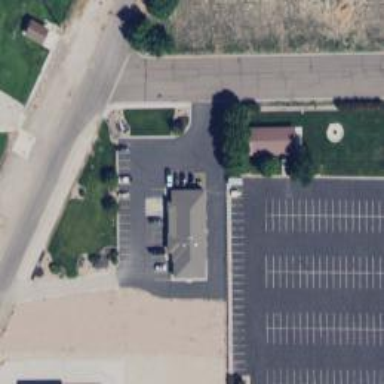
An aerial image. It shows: Healthcare clinic.